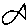
Label: fish